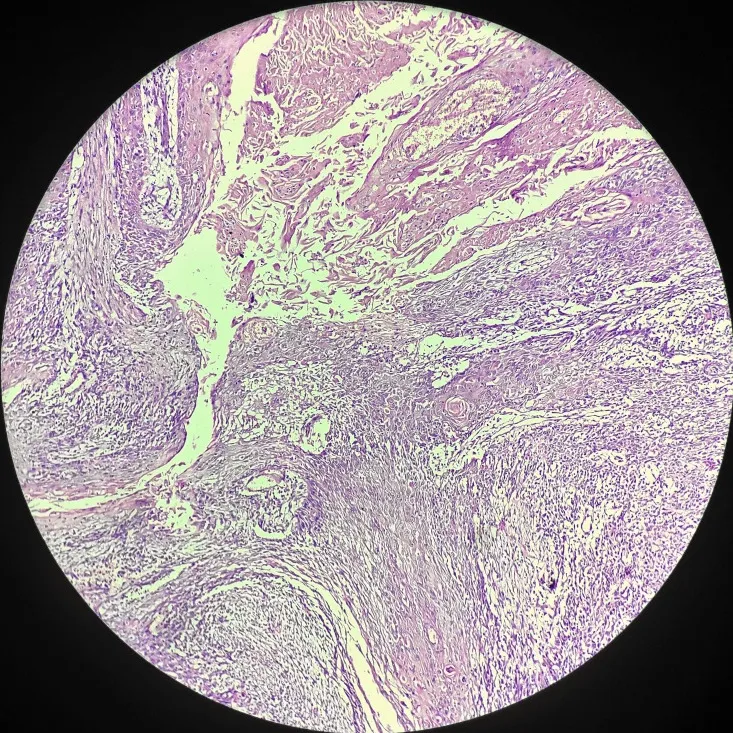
Moderately differentiated squamous cell carcinoma.
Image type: pathology (h&e)